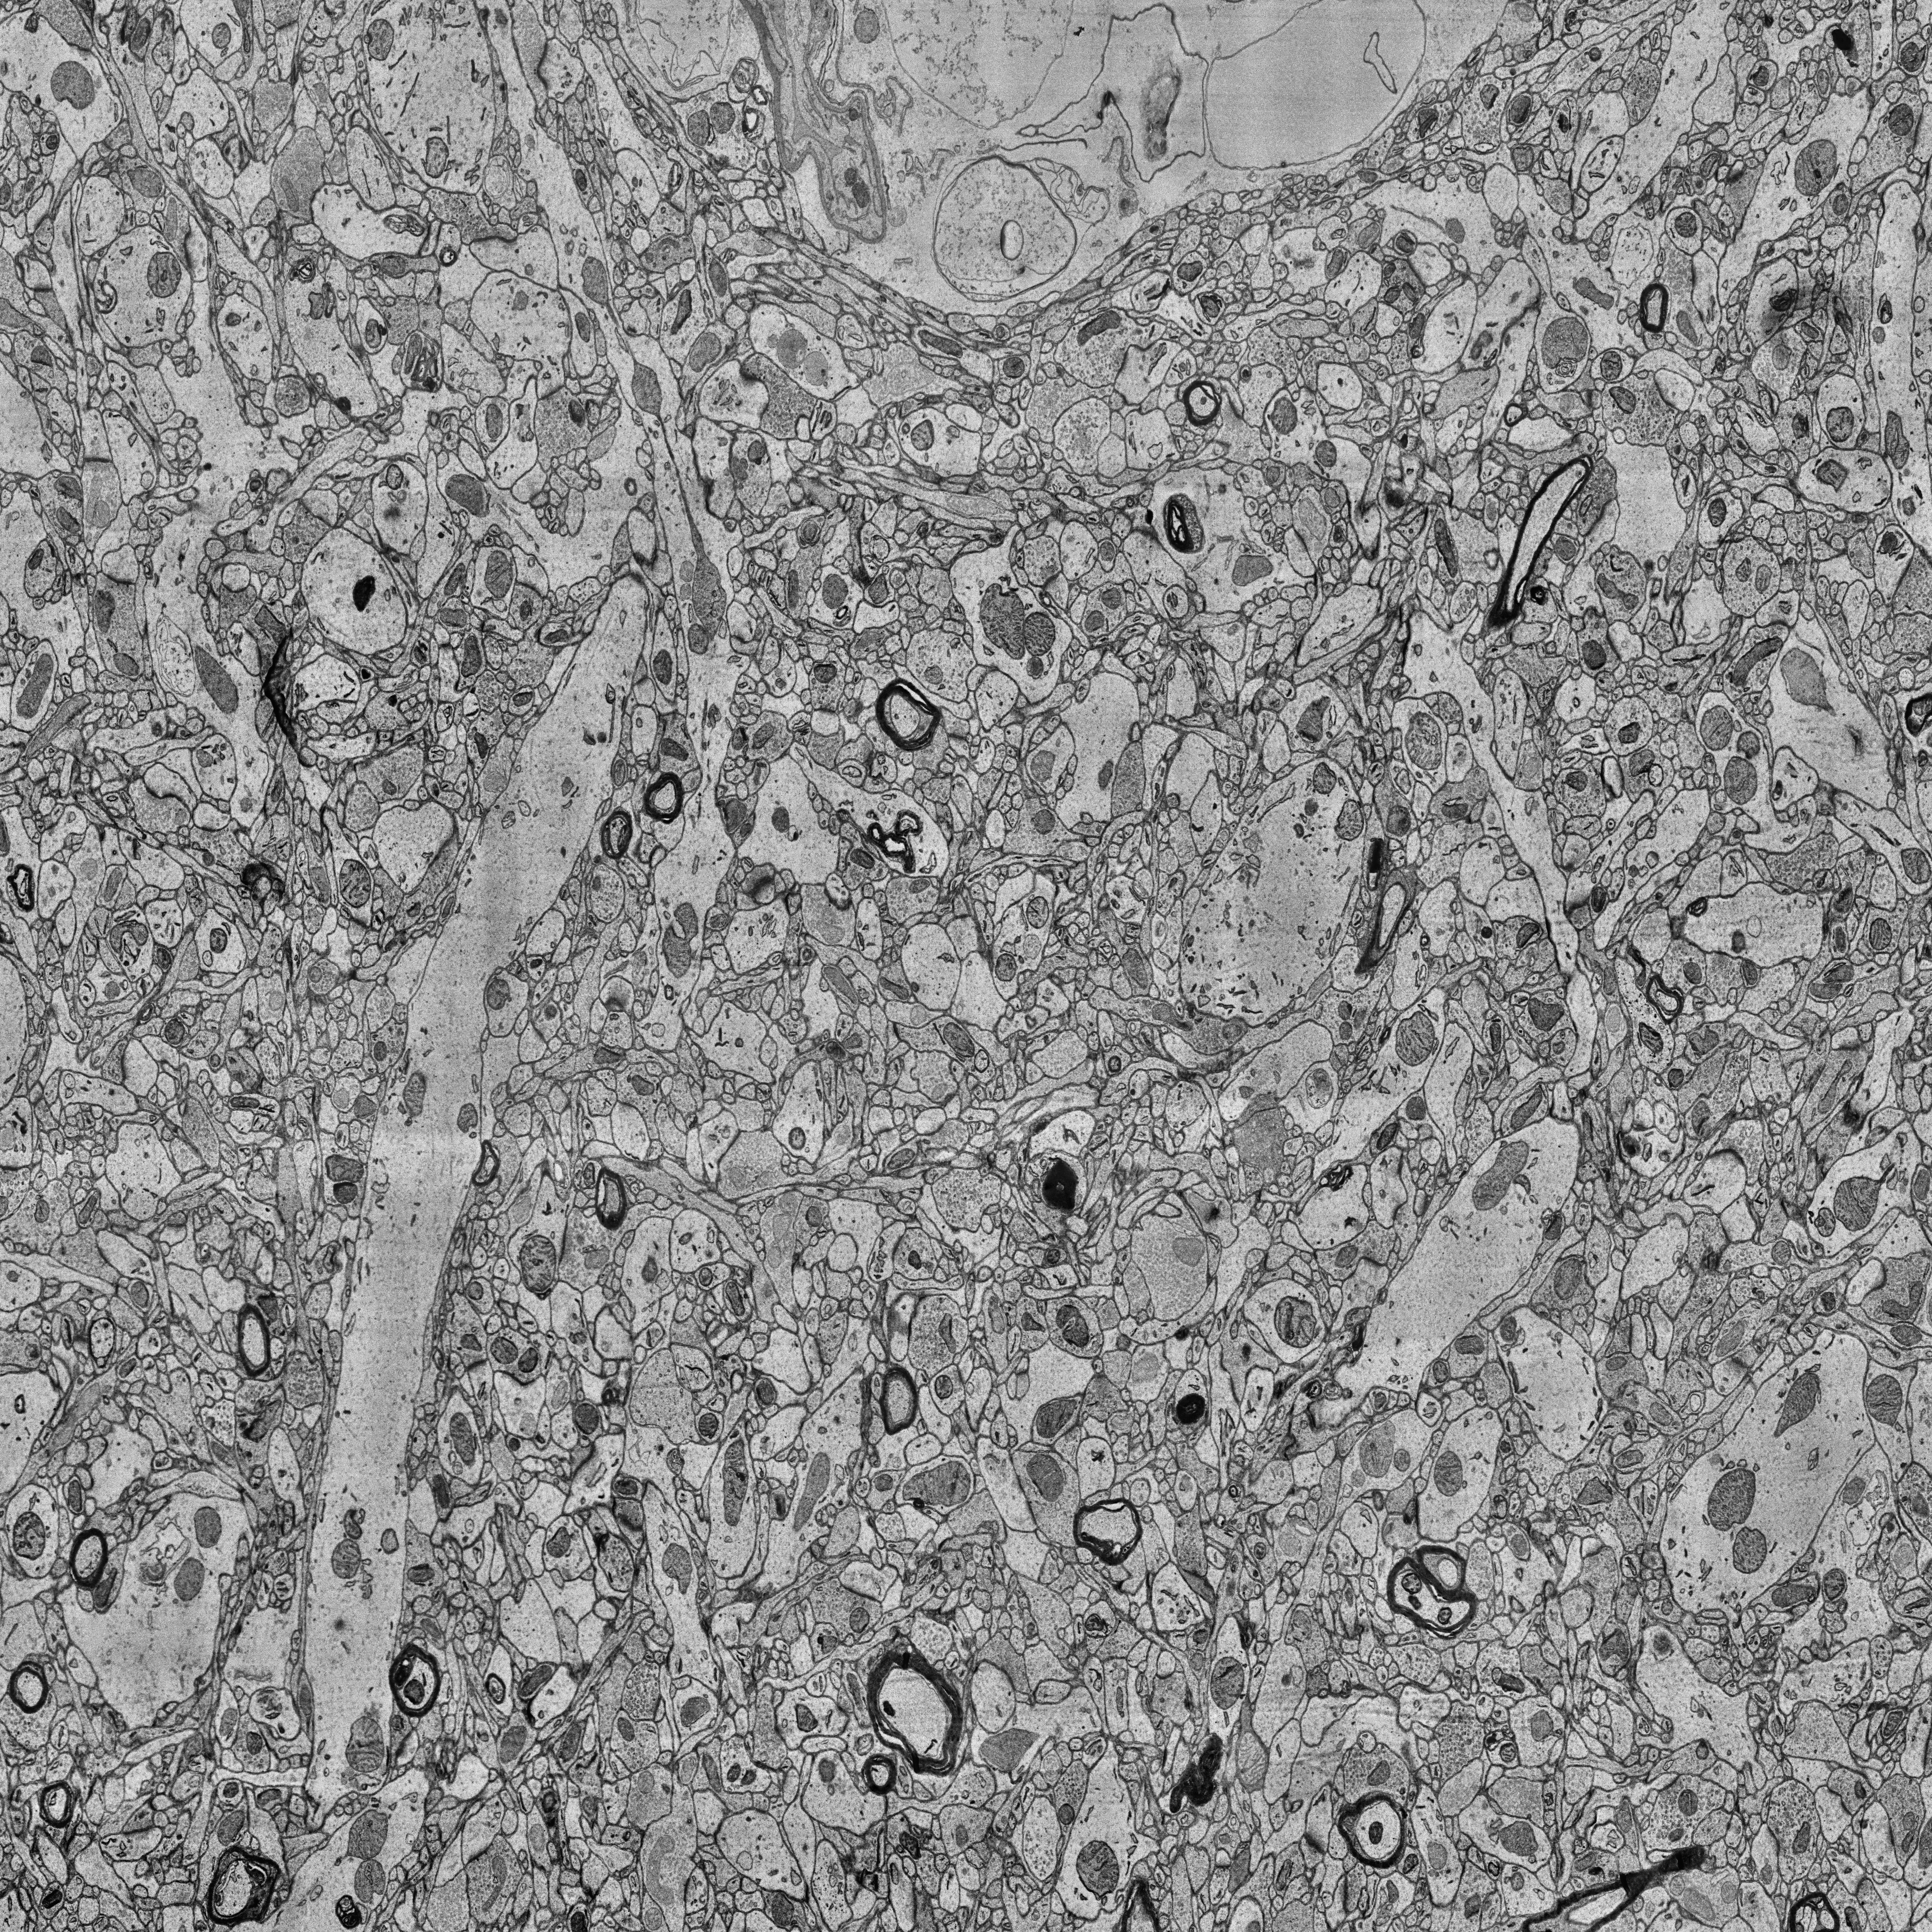
Electron microscopy slice of human cortex tissue
Slice depth (z): 79
Mitochondria instances in slice: 477